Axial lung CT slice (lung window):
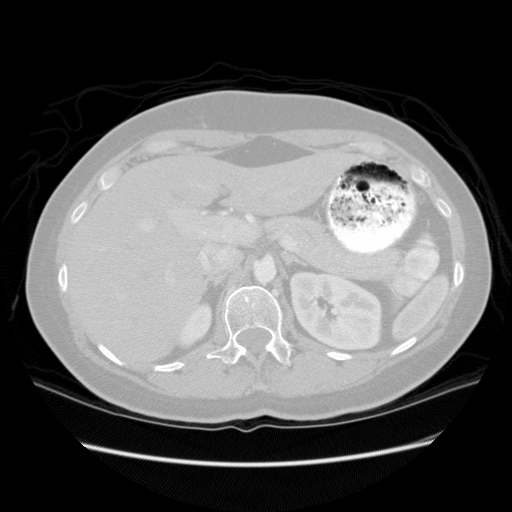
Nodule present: no